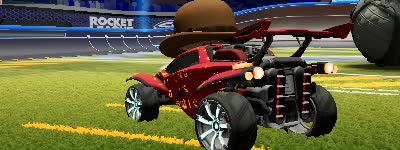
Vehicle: octane